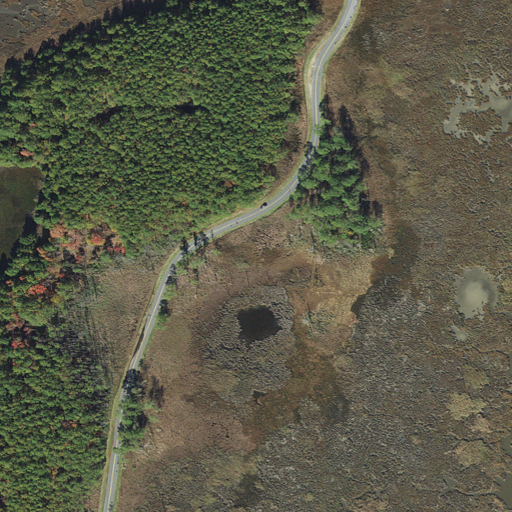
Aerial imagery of island in Maryland named Axies Island containing herbaceous wetlands, woody wetlands, low intensity development, open development, and open water